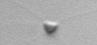
Label: Chaetoceros_tenuissimus